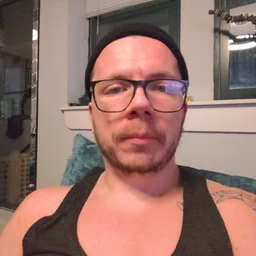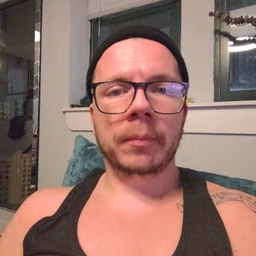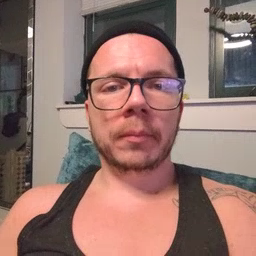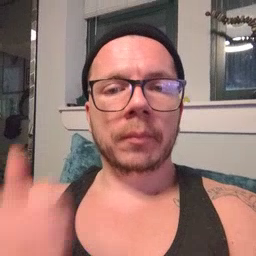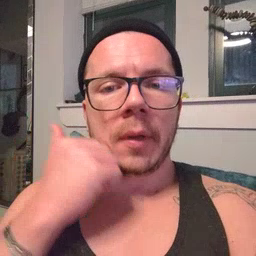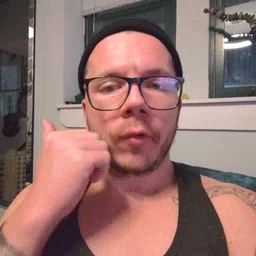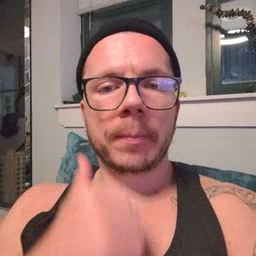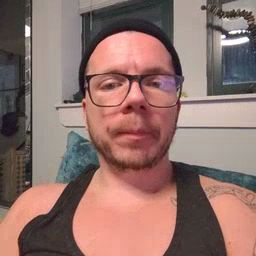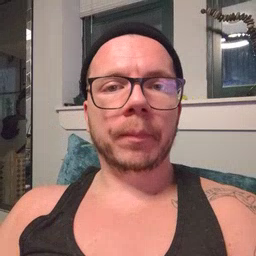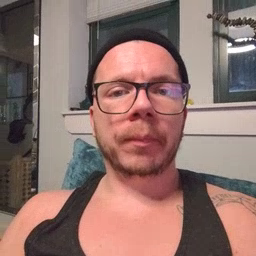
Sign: every